Aerial crown-view tile of a tropical tree (Barro Colorado Island, Panama), acquired 20250715:
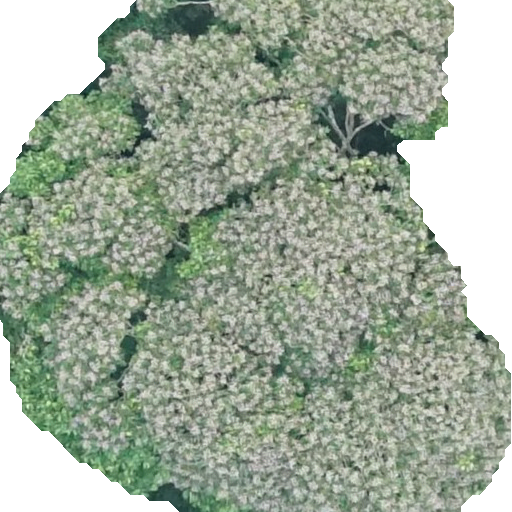
Species: Dipteryx oleifera
GBIF accepted scientific name: Dipteryx oleifera
Crown area: 385.517 m²